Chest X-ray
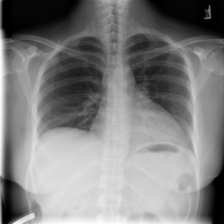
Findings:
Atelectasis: negative
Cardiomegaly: negative
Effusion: negative
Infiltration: negative
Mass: negative
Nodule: negative
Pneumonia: negative
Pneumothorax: negative
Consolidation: negative
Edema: negative
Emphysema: negative
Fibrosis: negative
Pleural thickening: negative
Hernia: negative